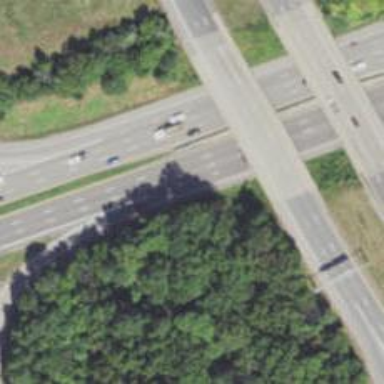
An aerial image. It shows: Motorway junction.